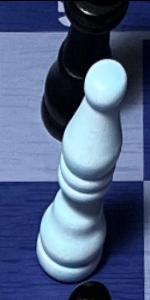
Label: Bishop_White